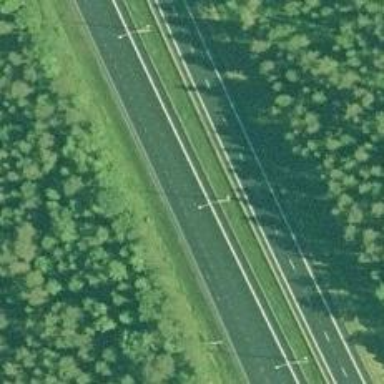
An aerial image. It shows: Motorway.